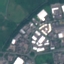
Land use / land cover class: Industrial